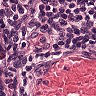
Metastatic tissue present: no